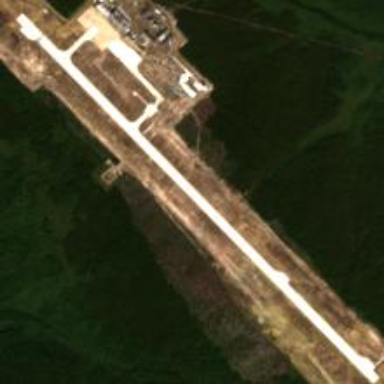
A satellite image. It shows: Runway in airport area.